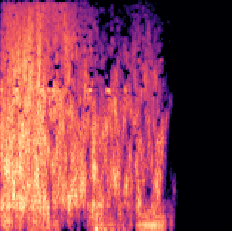
Sound class: Helicopter